Question: Hello everyone Im going crazy trying to fix this problem. My WAS was working fine and my application was working. Today I had to update my application and for some reason I was getting an error and my appserver stopped working. So I created a new profile but now every time I try to start the server I get the following error. I searched around and it sounds like the port issue or an existing instance can someone please help me solve this. Please help!

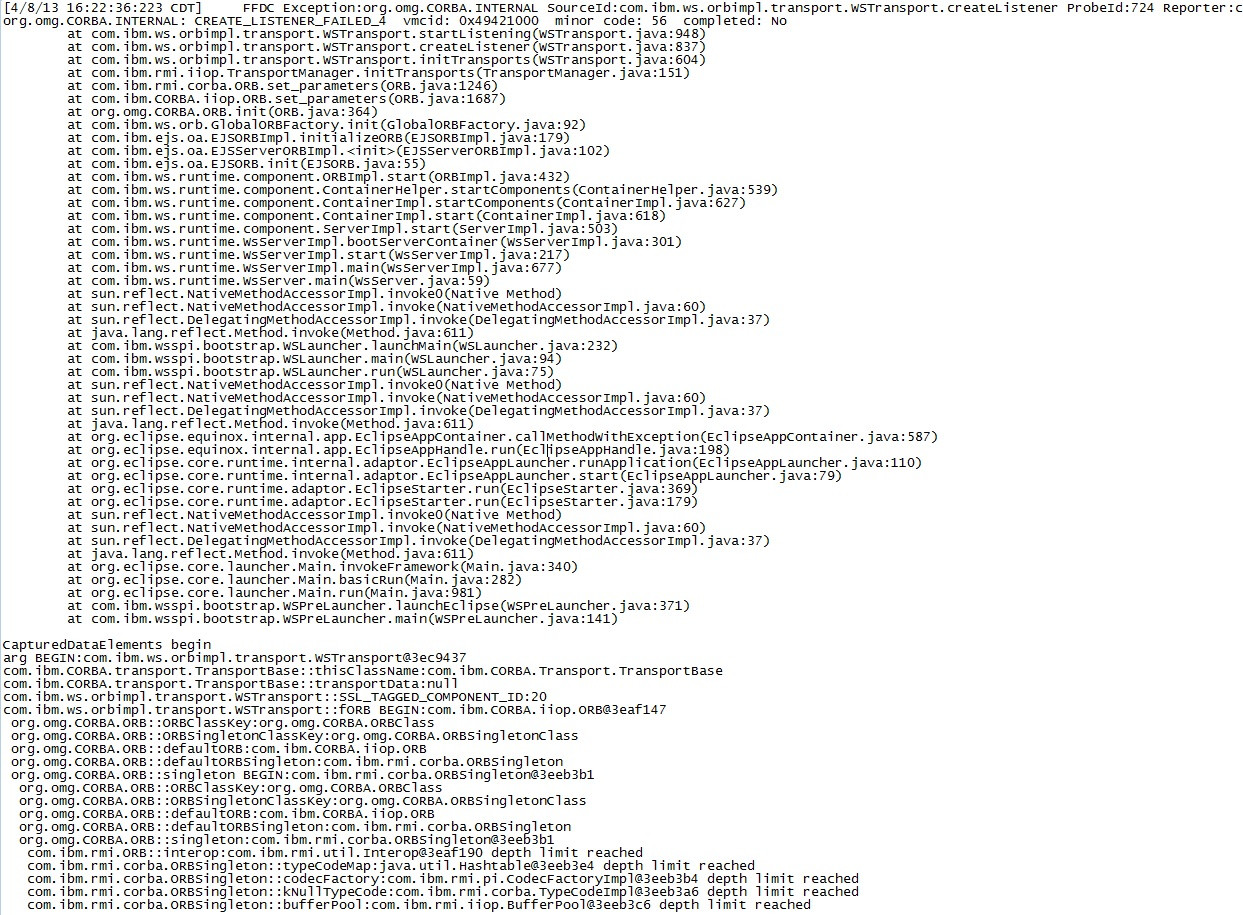
Answer: I downloaded TCPview to check which port was still active once I closed the connection it was good to go!